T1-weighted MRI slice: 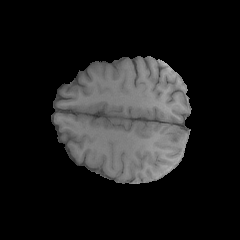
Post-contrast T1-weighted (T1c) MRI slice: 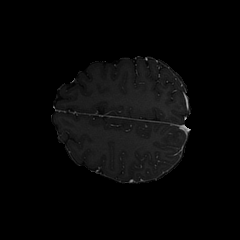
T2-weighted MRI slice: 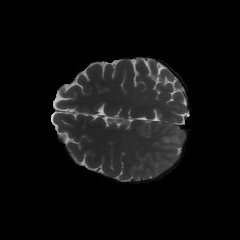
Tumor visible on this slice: yes